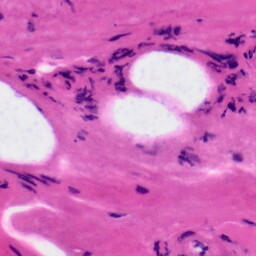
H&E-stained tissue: Tonsil